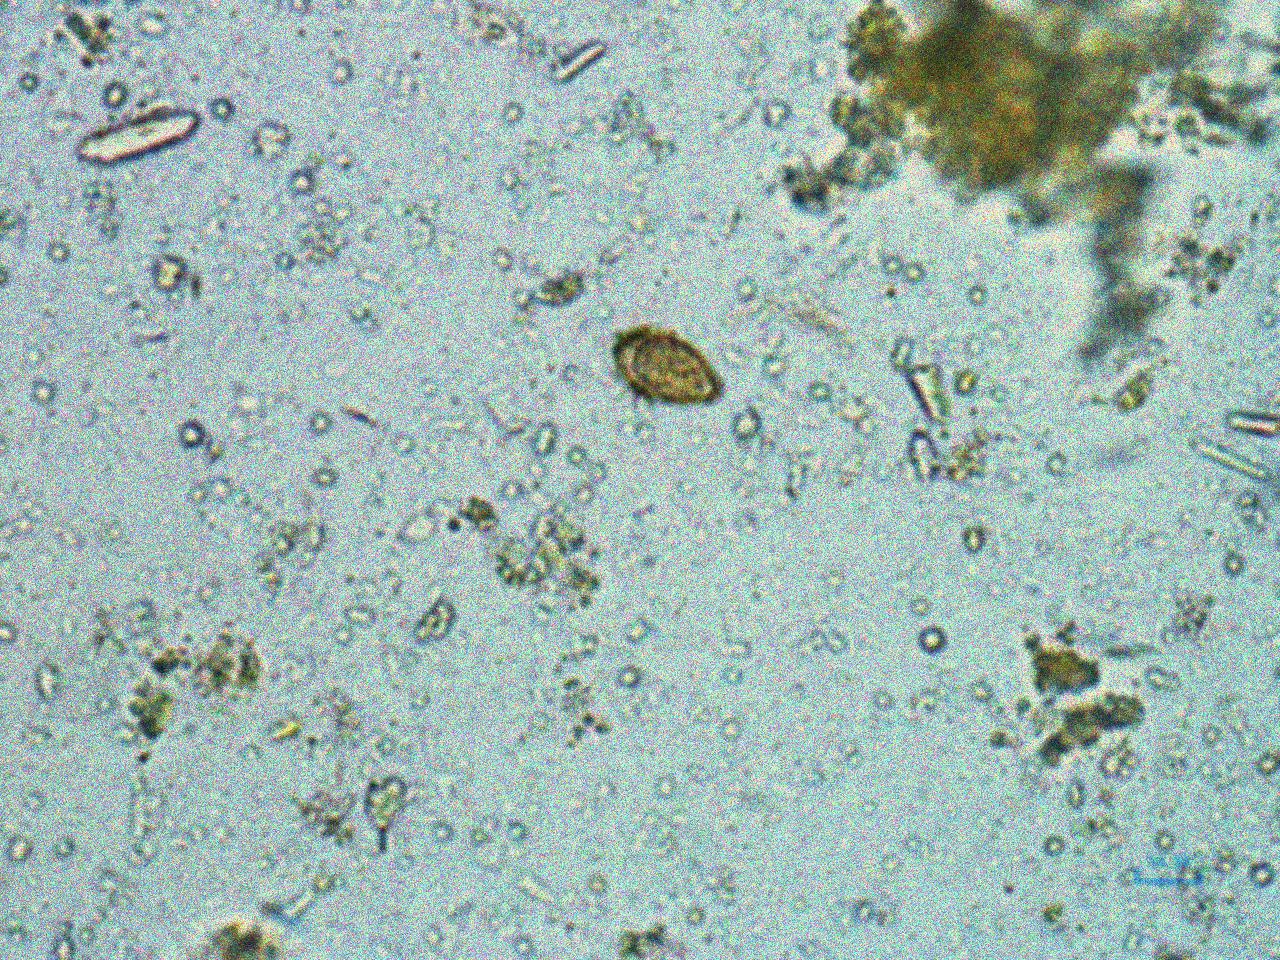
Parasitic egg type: Opisthorchis viverrine